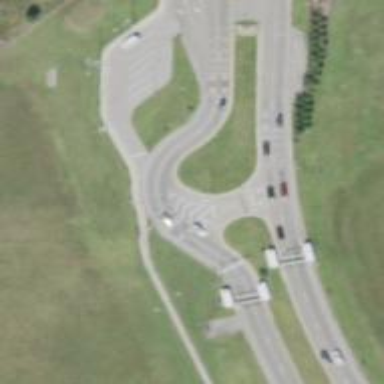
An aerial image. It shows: Secondary link road.